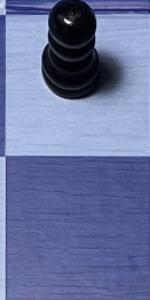
Label: Empty